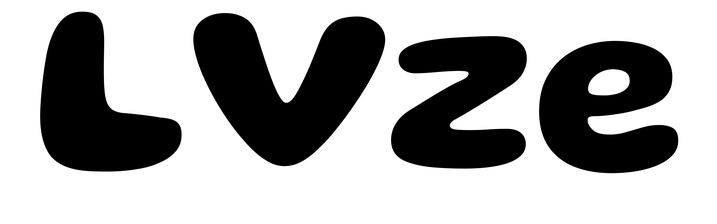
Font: Gluten_Bold